Current action and preconditions to check: trajectory_clear

Your task: For each precondition in the list above, predict whether it will hold at this action.

Consider the current scene as observed from the mobile robot's camera, and analyze the predicted future states of all dynamic agents (e.g., people, animals, vehicles, or any moving entities) within the NEXT SECOND.

IMPORTANT: Only answer "very likely" if you are absolutely certain—based on strong, clear evidence—that a dynamic agent will violate the precondition in the predicted future state. Do NOT answer "very likely" for unlikely, ambiguous, or low-probability risks.

Ask yourself for each precondition: Is there a high probability, with clear and convincing evidence, that the predicted future states of any dynamic agent will interfere with the predicted future state of the currently executing action within the NEXT SECOND, causing that precondition to fail?

Assess the risk level based on these predictions. Use "likely" or "very likely" if motions create a clear risk of interference.

Use "neutral" or "improbable" if agents are nearby but their predicted paths are clearly diverging or non-conflicting.

Failure Risk Categories: "very improbable", "improbable", "neutral", "likely", "very likely"

Answer Format: Output ONLY the probability_of_failure value from these categories: "very improbable", "improbable", "neutral", "likely", "very likely"

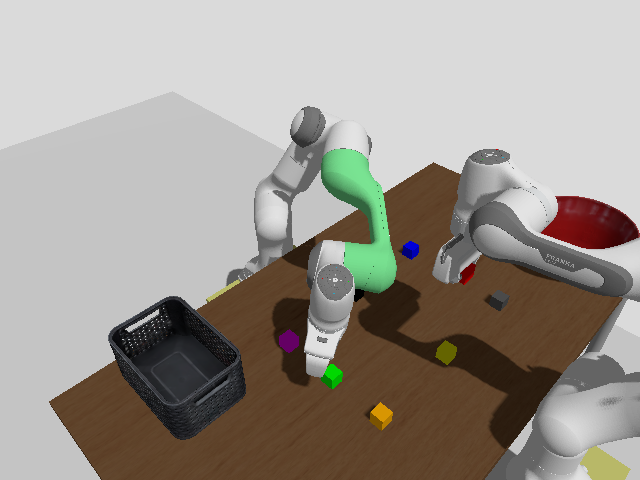

Answer: very improbable